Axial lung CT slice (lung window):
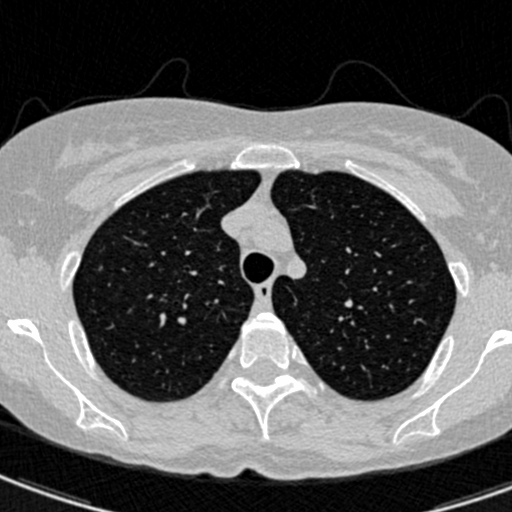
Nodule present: no